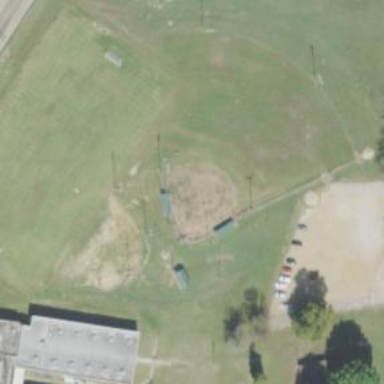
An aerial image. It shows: Baseball pitch for leisure land activities.